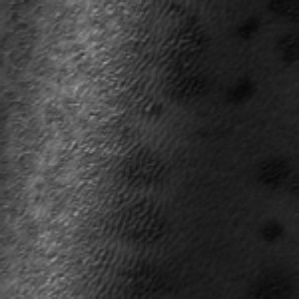
Label: frost